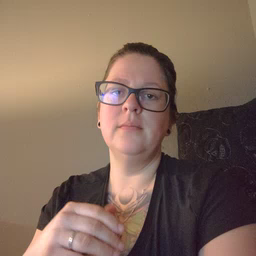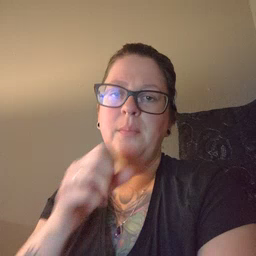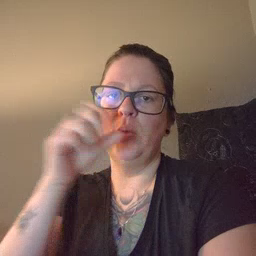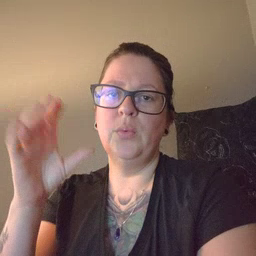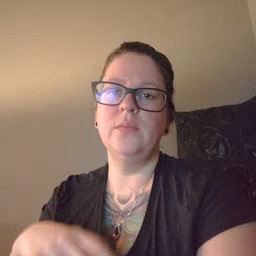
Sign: balloon